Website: home-depot
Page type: billing-address
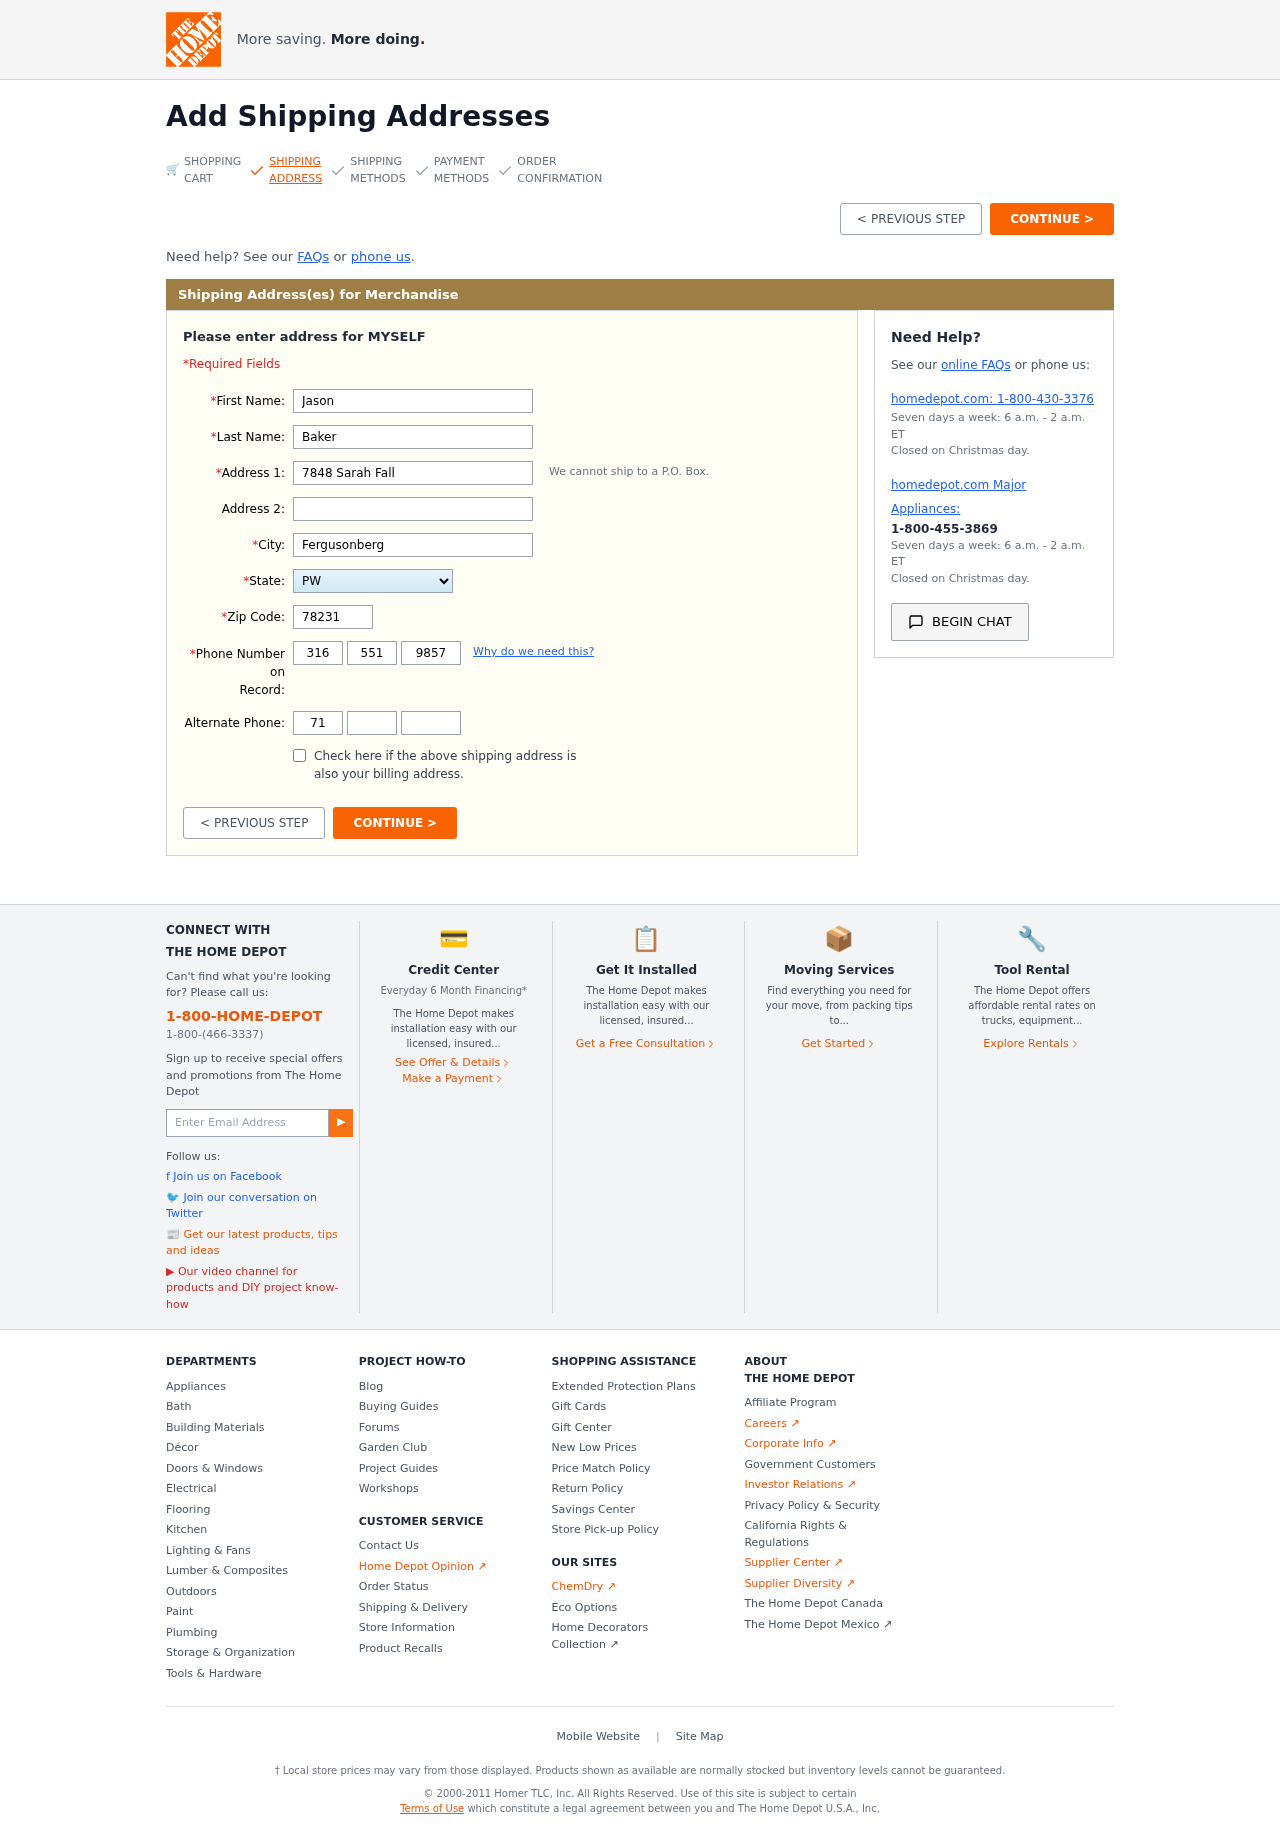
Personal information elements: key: PII_STATE
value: PW
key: PII_FIRSTNAME
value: Jason
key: PII_LASTNAME
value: Baker
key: PII_STREET
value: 7848 Sarah Fall
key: PII_CITY
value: Fergusonberg
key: PII_POSTCODE
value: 78231
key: PII_PHONE_AREA
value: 316
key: PII_PHONE_PREFIX
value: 551
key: PII_PHONE_LINE
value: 9857
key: PII_PHONE_ALT_AREA
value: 717
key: PII_PHONE_ALT_PREFIX
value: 819
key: PII_PHONE_ALT_LINE
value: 5387